Aerial crown-view tile of a tropical tree (Barro Colorado Island, Panama), acquired 20250317:
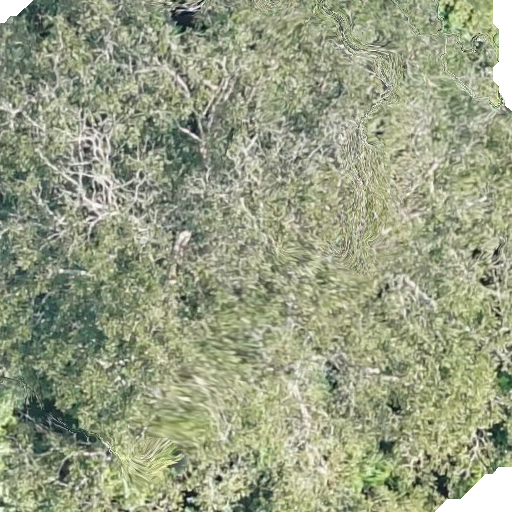
Species: Dipteryx oleifera
GBIF accepted scientific name: Dipteryx oleifera
Crown area: 536.738 m²